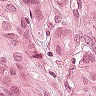
Metastatic tissue present: yes